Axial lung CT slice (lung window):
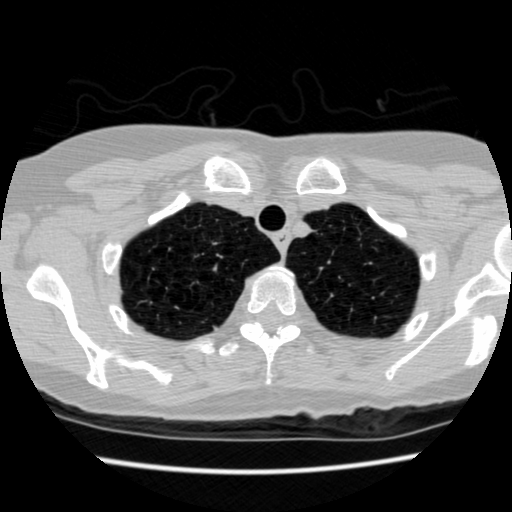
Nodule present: no